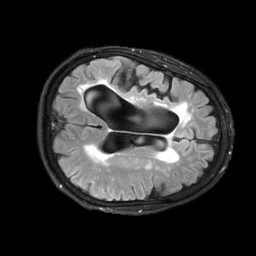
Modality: FLAIR
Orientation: axial
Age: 54
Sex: female
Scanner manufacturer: siemens
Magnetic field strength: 3 T
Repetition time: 9 s
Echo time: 0.099 s